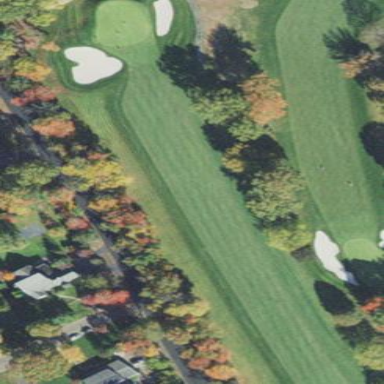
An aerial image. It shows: Golf fairway surrounded by grass.